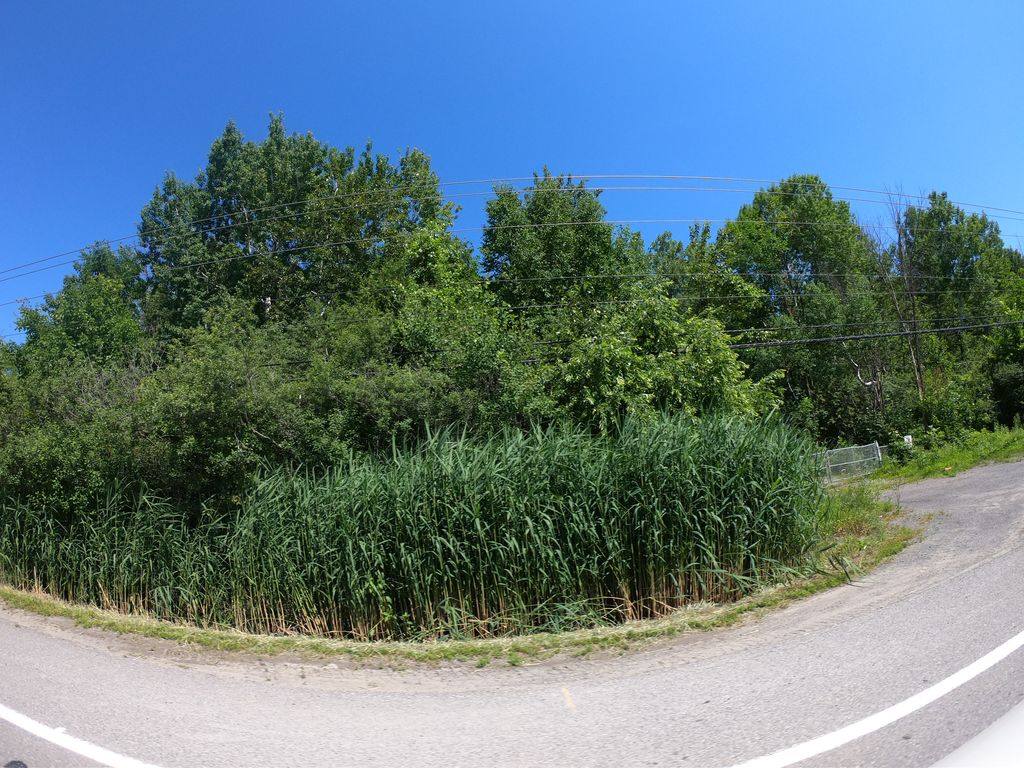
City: ottawa-gatineau